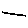
Label: line